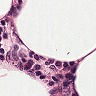
Metastatic tissue present: no